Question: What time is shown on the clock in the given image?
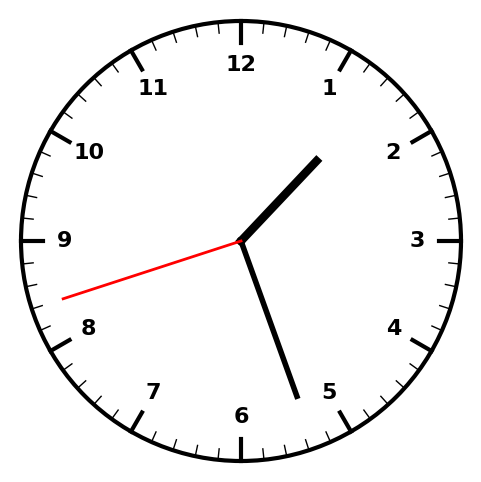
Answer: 01:26:42